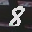
Label: 8